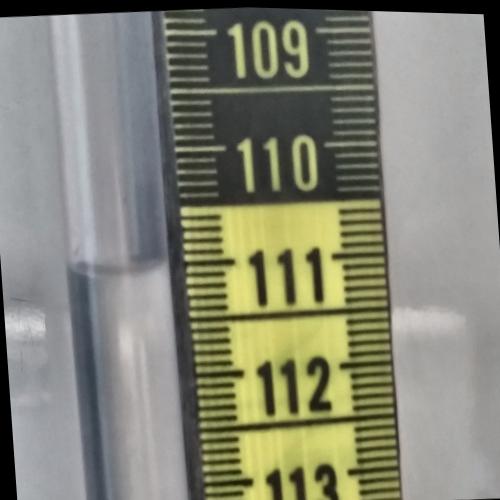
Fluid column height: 111.0 cm